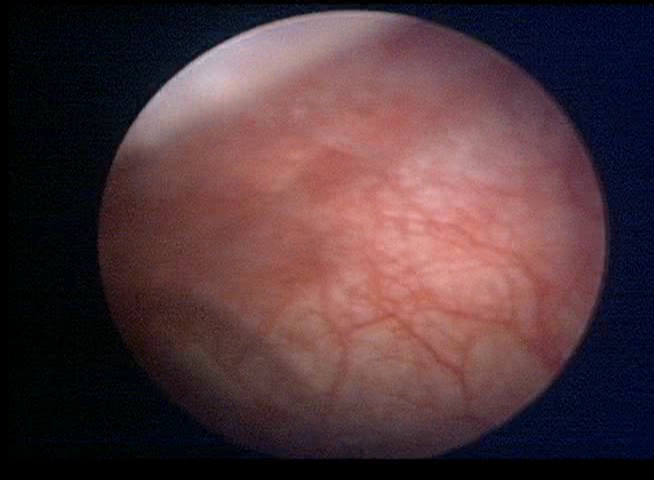
Modality: WLC
Class: Normal mucosa
Bladder cancer association: No